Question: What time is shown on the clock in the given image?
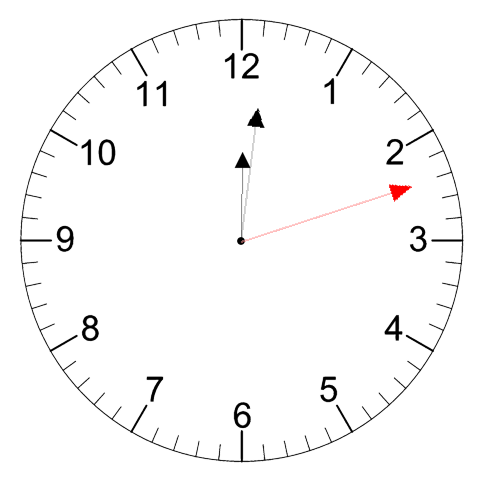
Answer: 12:01:12